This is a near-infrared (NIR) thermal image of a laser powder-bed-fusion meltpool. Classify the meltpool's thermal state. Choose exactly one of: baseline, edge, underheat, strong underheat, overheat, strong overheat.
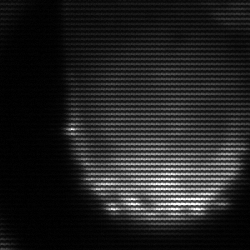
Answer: edge